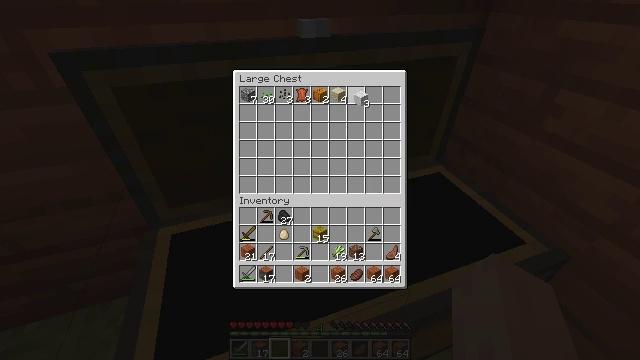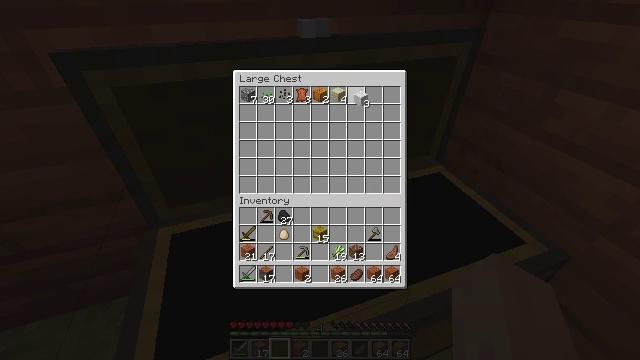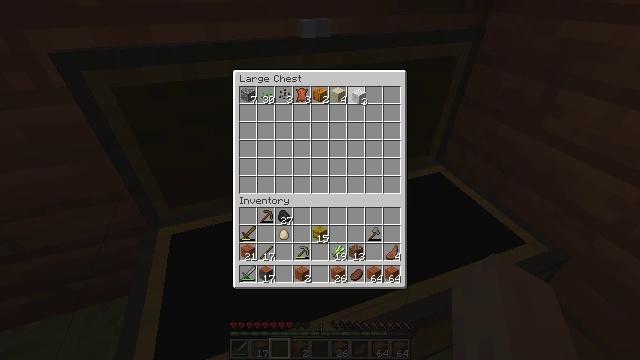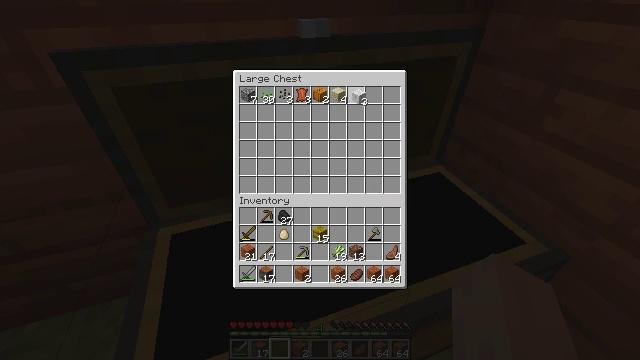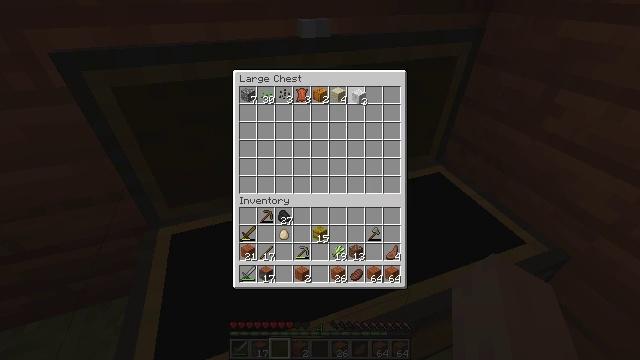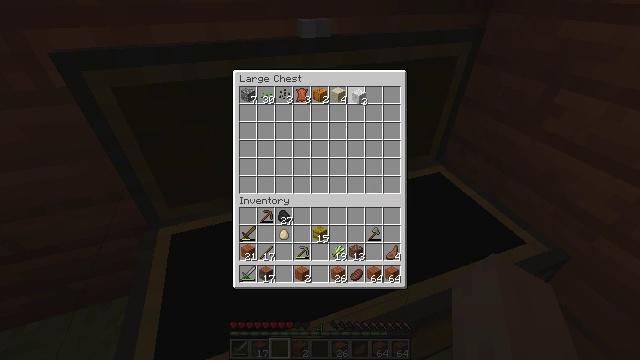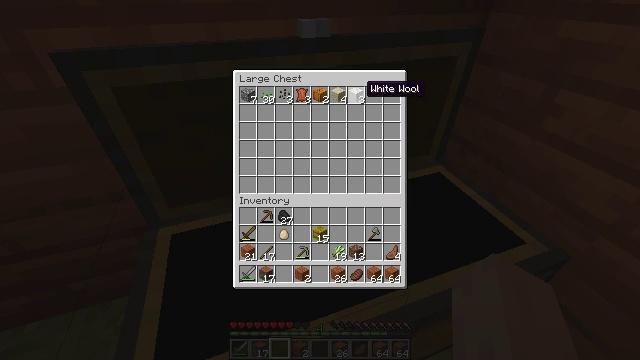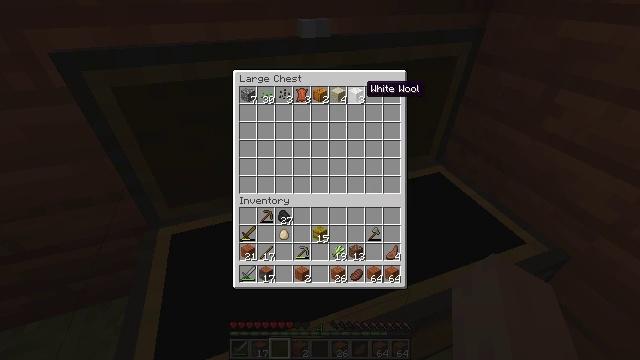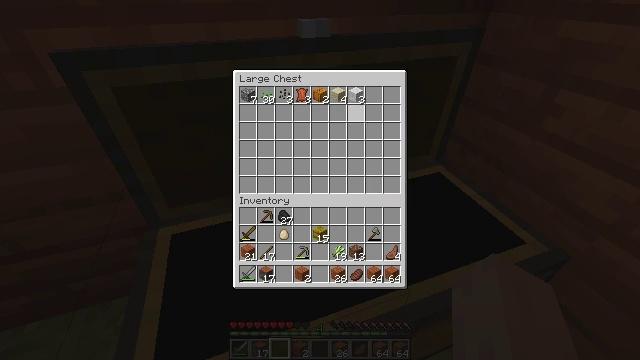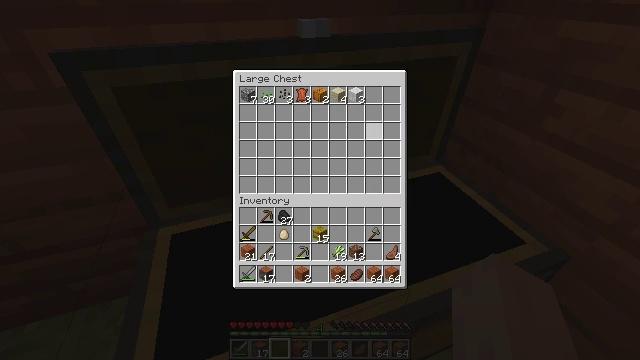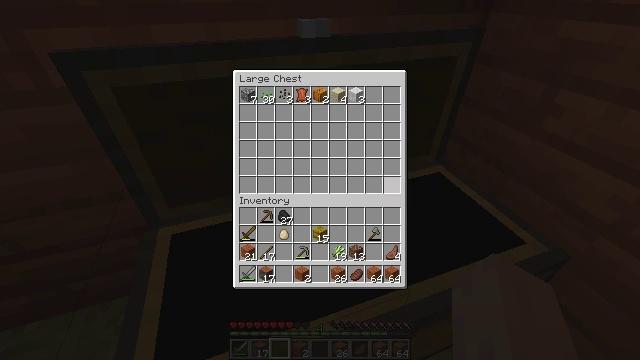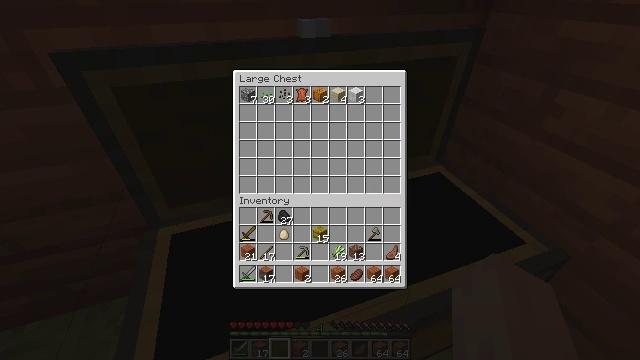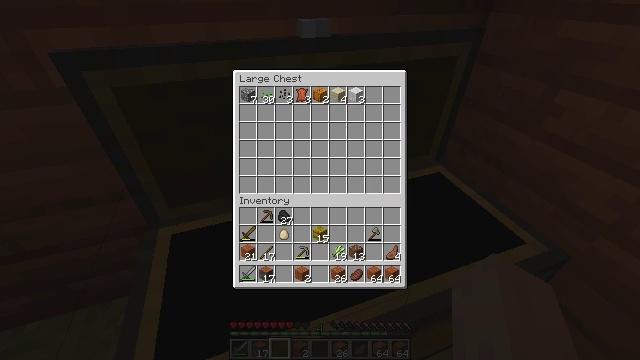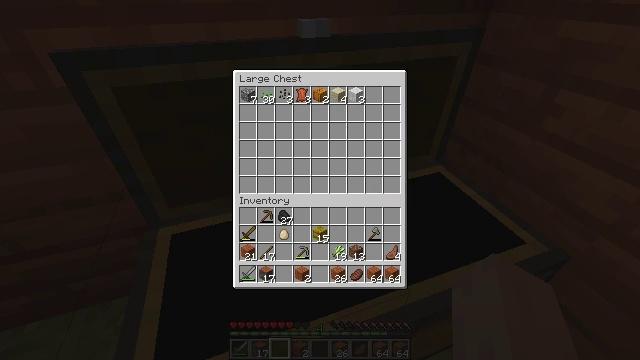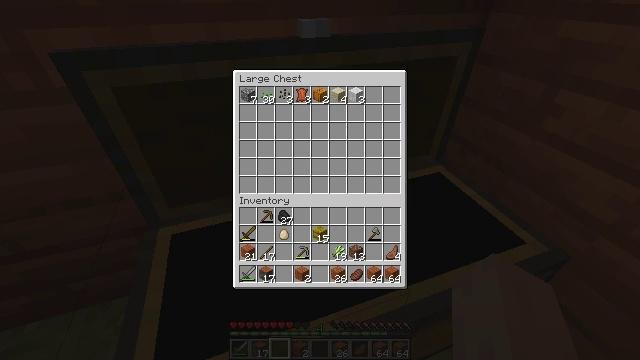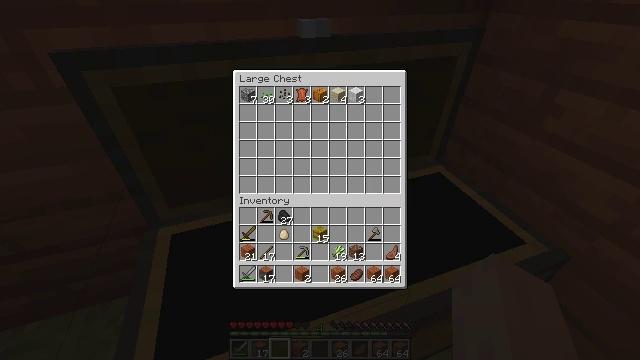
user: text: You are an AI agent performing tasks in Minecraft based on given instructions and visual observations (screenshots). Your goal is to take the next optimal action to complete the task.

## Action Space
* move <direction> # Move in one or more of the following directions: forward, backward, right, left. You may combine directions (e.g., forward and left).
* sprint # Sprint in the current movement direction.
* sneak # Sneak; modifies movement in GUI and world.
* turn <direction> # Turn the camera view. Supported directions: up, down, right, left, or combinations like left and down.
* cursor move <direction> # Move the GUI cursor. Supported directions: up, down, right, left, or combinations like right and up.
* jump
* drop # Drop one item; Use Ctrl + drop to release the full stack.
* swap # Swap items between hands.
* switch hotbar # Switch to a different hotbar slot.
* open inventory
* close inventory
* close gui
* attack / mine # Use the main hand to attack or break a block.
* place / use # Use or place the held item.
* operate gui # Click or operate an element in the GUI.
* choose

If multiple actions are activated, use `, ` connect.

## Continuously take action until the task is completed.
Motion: motion action
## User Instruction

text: Use acacia planks to make an acacia door in the crafting table.
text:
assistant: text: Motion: no_op
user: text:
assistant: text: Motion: no_op
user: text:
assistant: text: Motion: no_op
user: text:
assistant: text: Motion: operate gui
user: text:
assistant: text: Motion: operate gui
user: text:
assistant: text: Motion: no_op
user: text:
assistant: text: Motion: no_op
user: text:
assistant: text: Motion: cursor move down
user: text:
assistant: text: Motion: cursor move right and down
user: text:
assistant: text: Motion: cursor move right and down
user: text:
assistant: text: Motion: cursor move right and down
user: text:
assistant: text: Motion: cursor move down
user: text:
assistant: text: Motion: no_op
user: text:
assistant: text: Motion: no_op
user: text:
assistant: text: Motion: no_op
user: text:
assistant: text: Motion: no_op
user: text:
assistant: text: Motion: no_op
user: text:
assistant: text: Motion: no_op
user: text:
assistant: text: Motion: no_op
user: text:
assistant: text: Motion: no_op
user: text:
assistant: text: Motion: no_op
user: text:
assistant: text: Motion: no_op
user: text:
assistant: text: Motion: no_op
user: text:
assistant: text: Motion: no_op
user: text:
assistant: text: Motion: no_op
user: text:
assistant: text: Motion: no_op
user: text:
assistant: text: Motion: no_op
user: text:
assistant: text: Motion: no_op
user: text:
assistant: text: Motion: no_op
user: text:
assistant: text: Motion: no_op